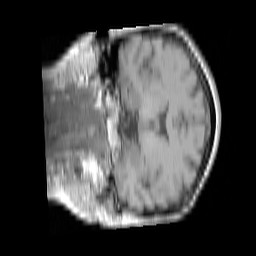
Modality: T1w
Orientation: coronal
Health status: ill
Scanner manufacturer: siemens
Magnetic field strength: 3 T
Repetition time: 0.4 s
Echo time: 0.00272 s